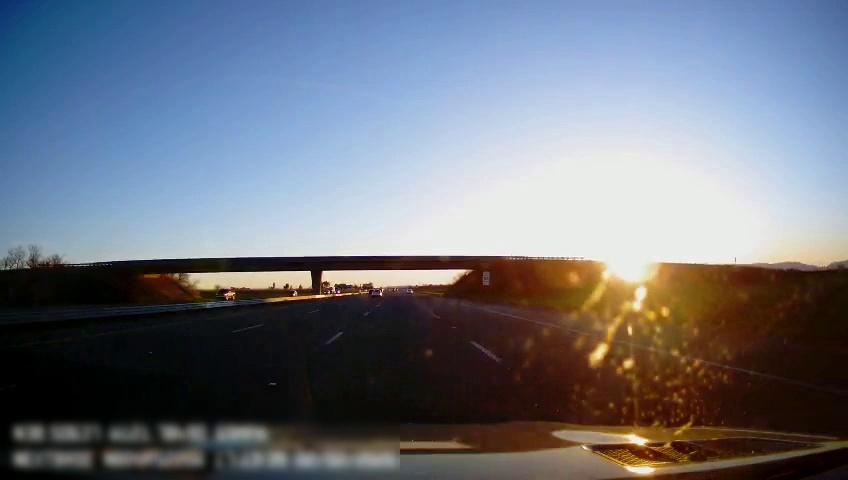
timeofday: Day
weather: Sunny
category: Drivable Space
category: Vehicles | Car
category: Vehicles | Truck
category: Vehicles | Car
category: Lanes | Alternate Lane
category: Lanes | Alternate Lane
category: Lanes | Current Lane
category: Lanes | Current Lane
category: Lanes | Alternate Lane
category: Traffic | Signs